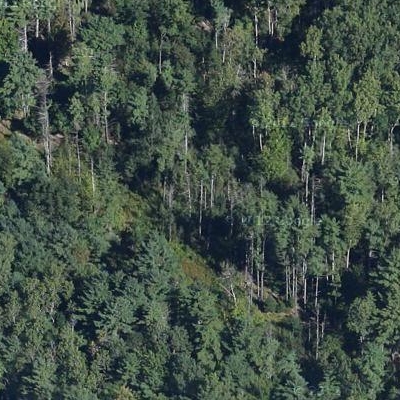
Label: Forest